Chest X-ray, PA view. Patient: 52 years old, sex M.
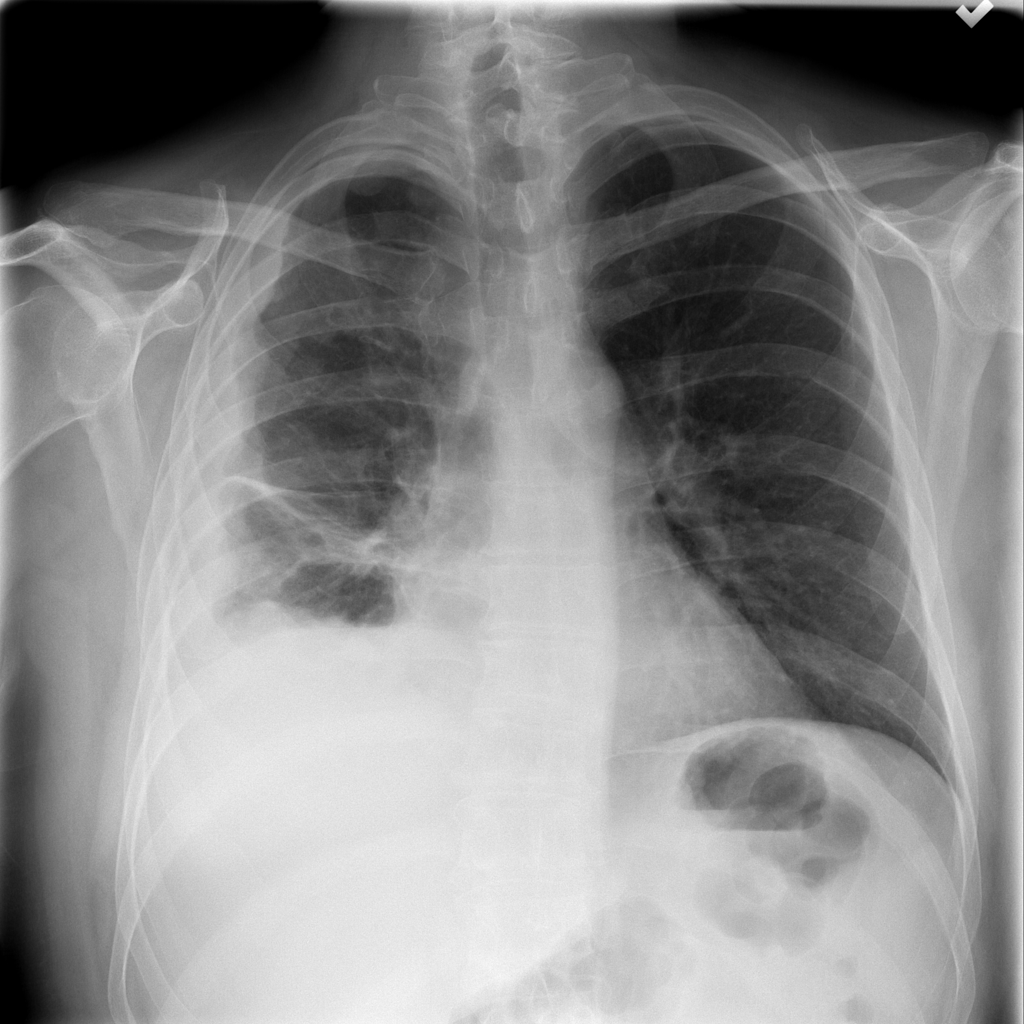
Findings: Atelectasis, Effusion, Mass, Pleural_Thickening